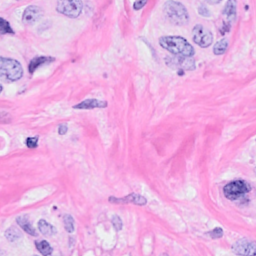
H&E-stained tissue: Breast